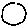
Label: circle